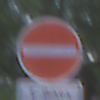
Verkehrszeichen: VerbotDerEinfahrt
Zusatzzeichen unten: BesondereFahrzeugeUndTransportgueter13
Umgebung: Outdoor, Urban
Tageszeit: SunriseSunset
Wetter: PartlyCloudy
Licht: Natural
Jahreszeit: NotSpecified
Kontrast: LowContrast